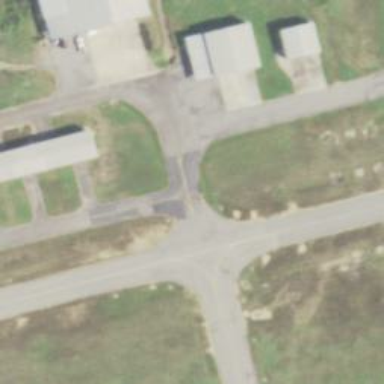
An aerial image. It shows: Image of taxiway at airport.